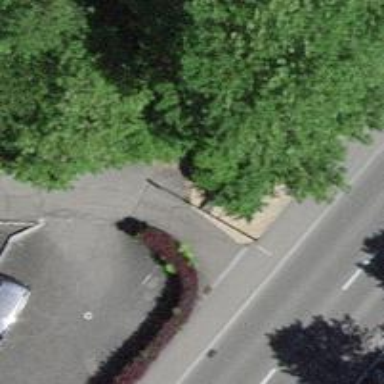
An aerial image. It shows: Set of steps on the road.